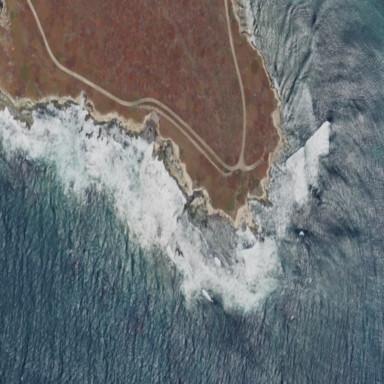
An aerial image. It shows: Natural rock reef.